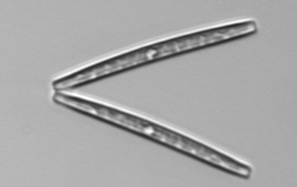
Label: Thalassionema